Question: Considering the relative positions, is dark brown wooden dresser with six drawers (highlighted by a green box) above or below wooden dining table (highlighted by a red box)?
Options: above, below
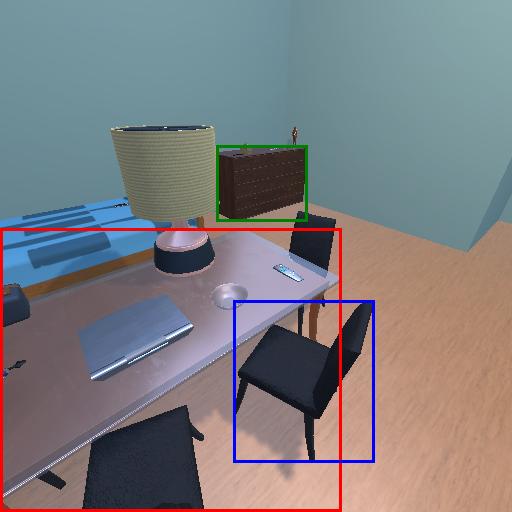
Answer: above